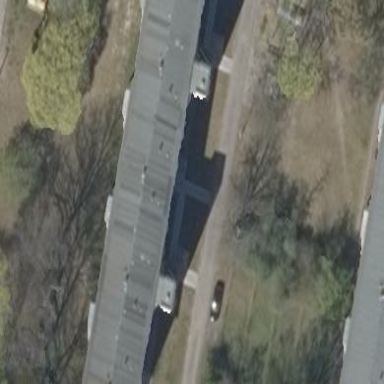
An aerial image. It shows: Flat-roofed building with tar paper roof.